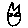
Label: cat